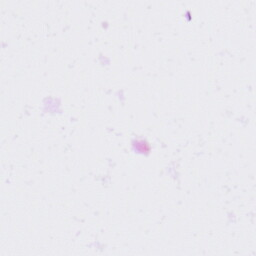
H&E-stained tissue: Ovarian